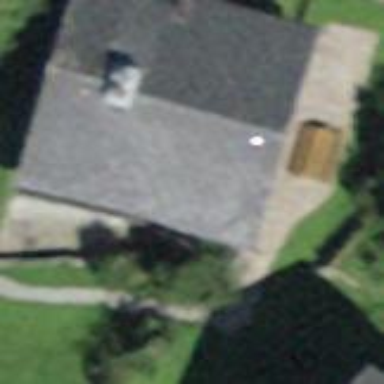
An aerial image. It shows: Simple and straightforward house.